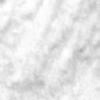
Label: no_change